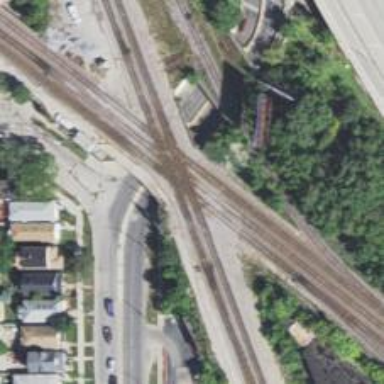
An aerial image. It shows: Railway crossing.